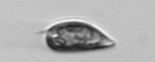
Label: Prorocentrum_triestinum